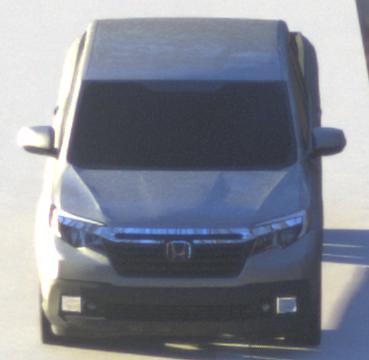
Make: Honda
Model: Ridgeline
Detailed model: Gen. 2
Model produced from: 2016
Model produced until: 2020
Doors: 4
Color: gray
Road condition: dry road
Daytime: sunrise or sunset
Contrast: high contrast